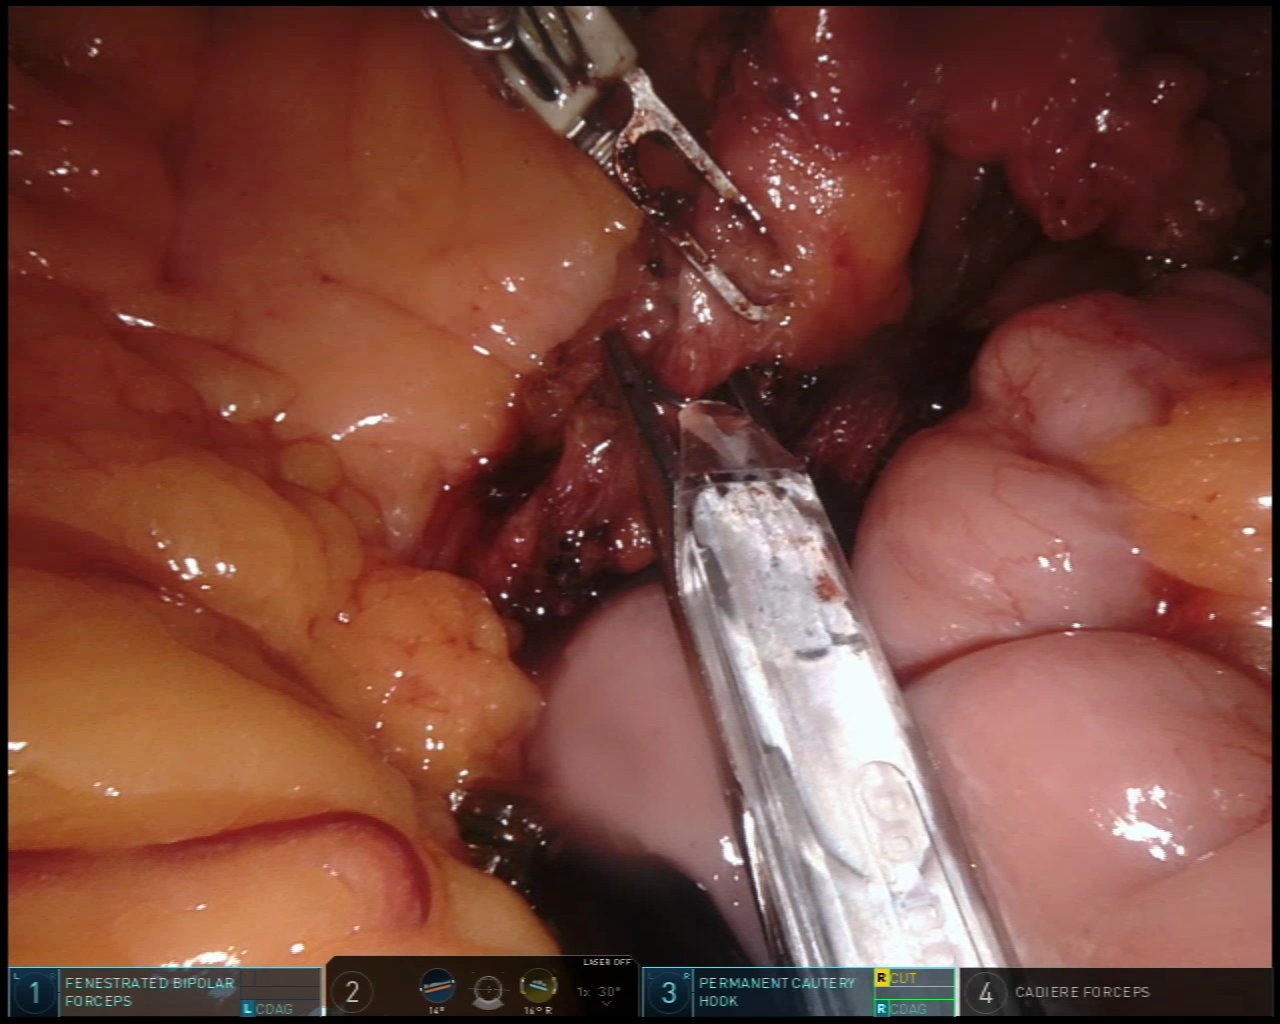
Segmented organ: small_intestine
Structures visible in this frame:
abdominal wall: no
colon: no
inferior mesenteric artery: no
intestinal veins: no
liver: no
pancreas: no
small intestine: yes
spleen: no
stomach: no
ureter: no
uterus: no
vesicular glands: no